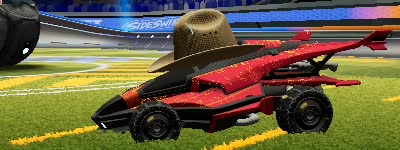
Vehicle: aftershock